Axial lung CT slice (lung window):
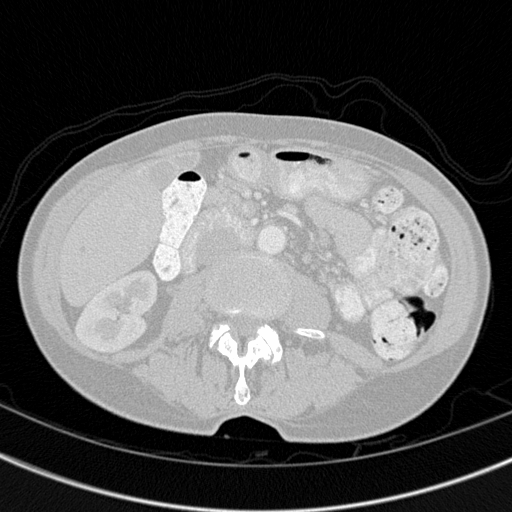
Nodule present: no